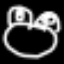
Label: frog